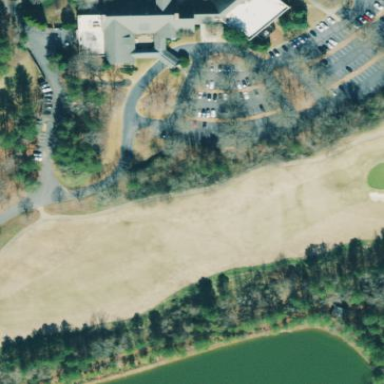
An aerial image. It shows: Rough area on grassy golf course.